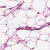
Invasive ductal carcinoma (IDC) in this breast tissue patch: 0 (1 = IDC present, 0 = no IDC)